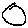
Label: moon